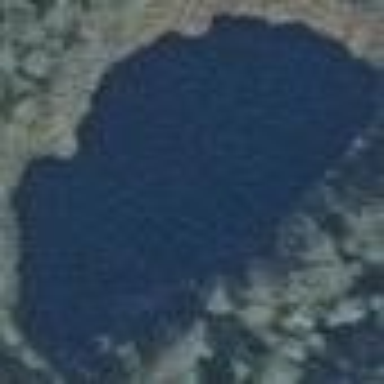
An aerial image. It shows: Pond with natural water.